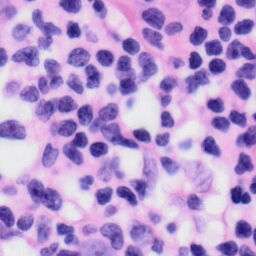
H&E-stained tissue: Skin